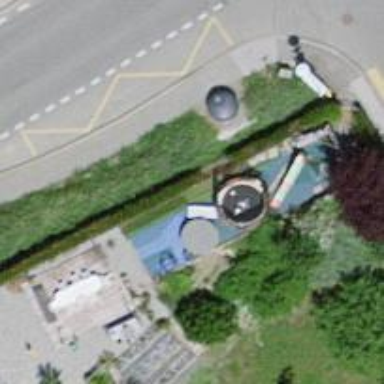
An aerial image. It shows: Bus stop with platform for public transport.